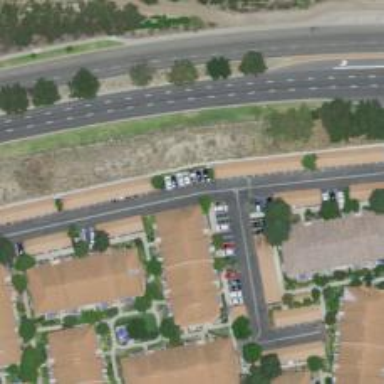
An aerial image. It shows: Driveway leading to service road.